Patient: sex M, age 58
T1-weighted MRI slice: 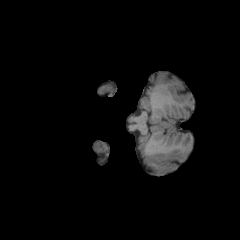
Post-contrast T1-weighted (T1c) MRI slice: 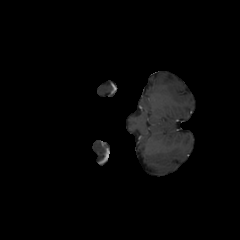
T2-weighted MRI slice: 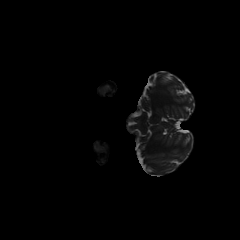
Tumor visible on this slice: no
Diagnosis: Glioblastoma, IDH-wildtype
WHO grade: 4